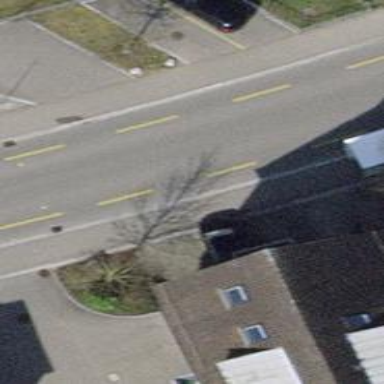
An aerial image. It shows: Residential road with asphalt surface and designated cycle lane.